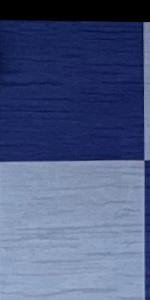
Label: Empty